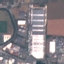
Label: Industrial